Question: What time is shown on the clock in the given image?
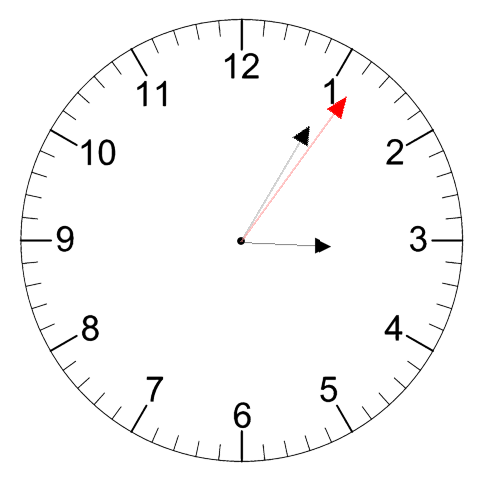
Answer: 03:05:06